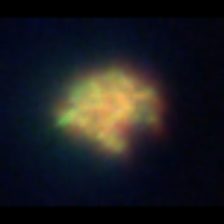
Taxon: Unknown_detritus
Group: Unknown